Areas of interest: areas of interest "Luo River Mouth Shoe City"
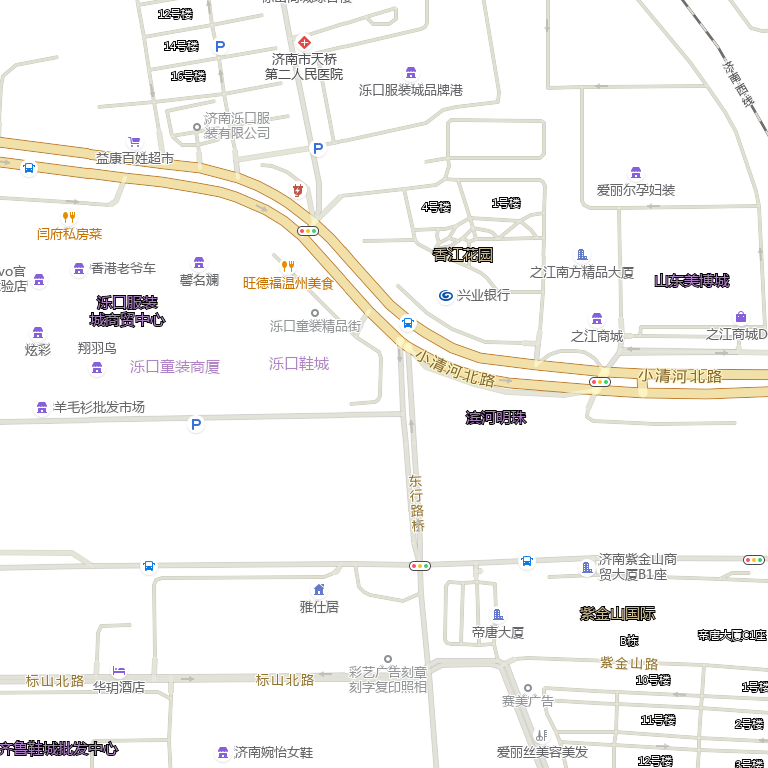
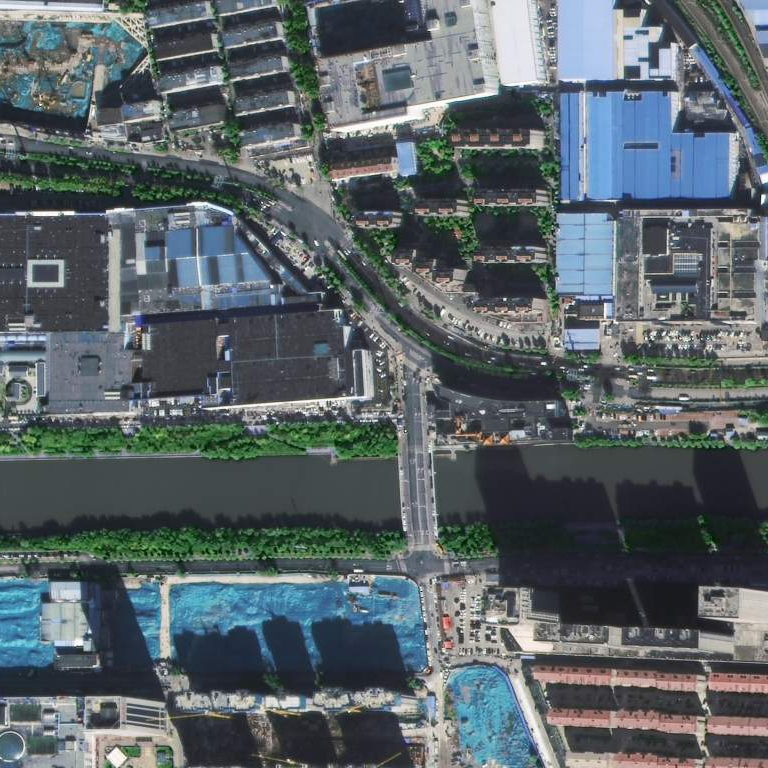